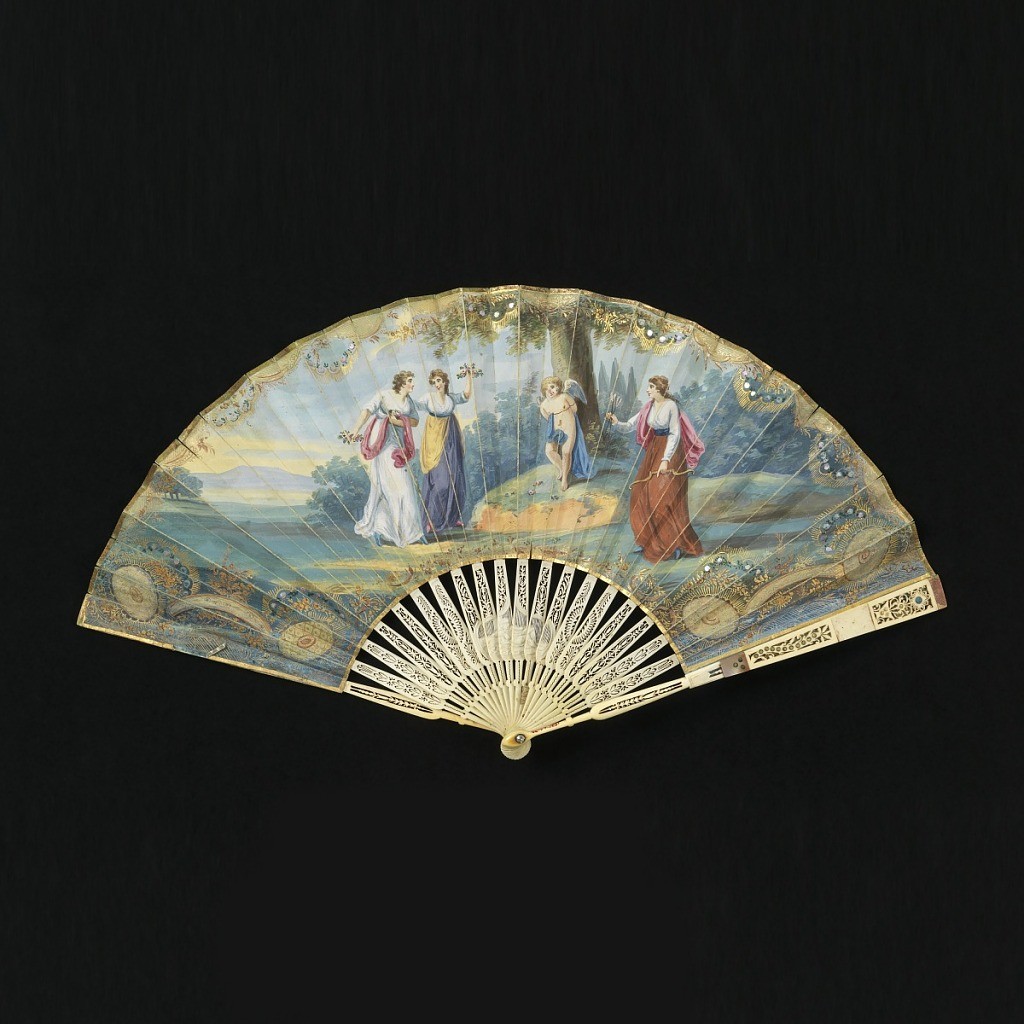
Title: Pleated fan
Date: late 18th–early 19th century
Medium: Painted paper leaf, ivory sticks carved à jour
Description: Pleated fan. Paper leaf painted in the style of Angelica Kauffman (Swiss, 1741-1807). Obverse: scenes of cupid tied to tree with women with bows, arrows and flowers. Reverse: plain. Ivory sticks carved à jour with a central cartouche in relief of a reclining woman.